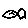
Label: fish